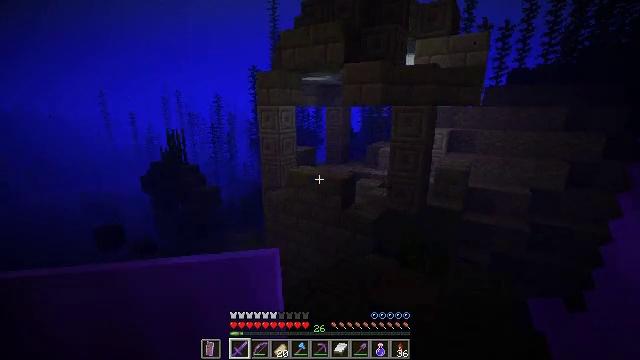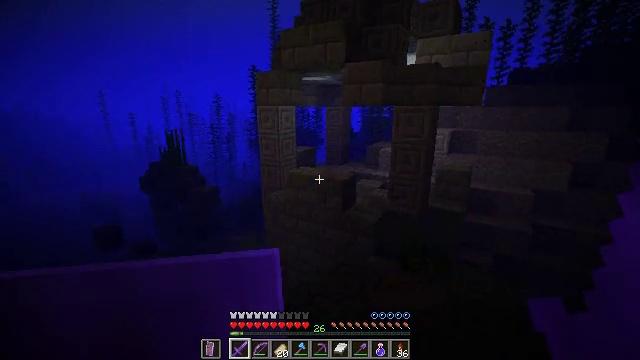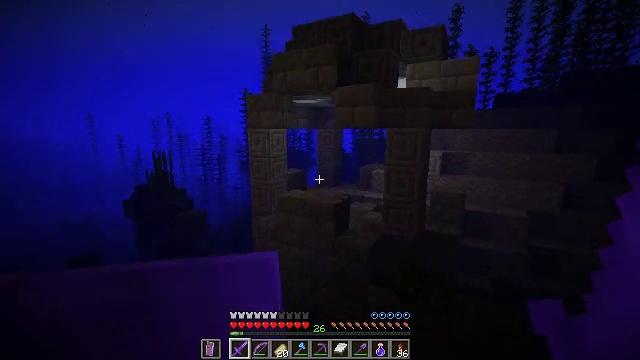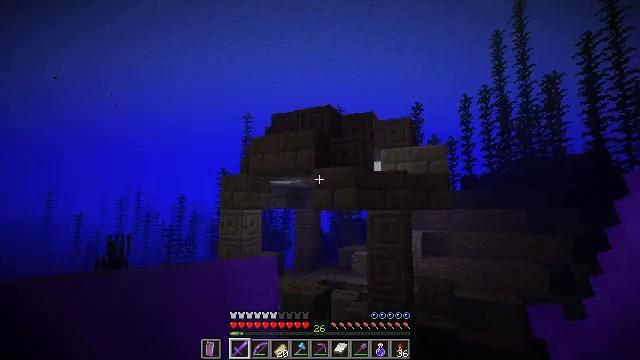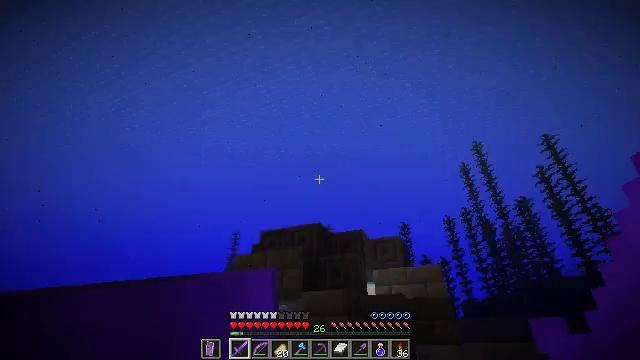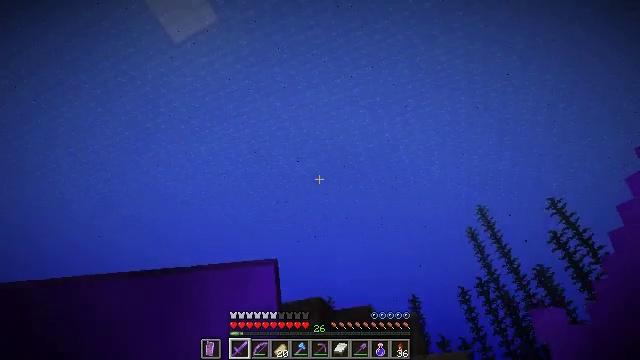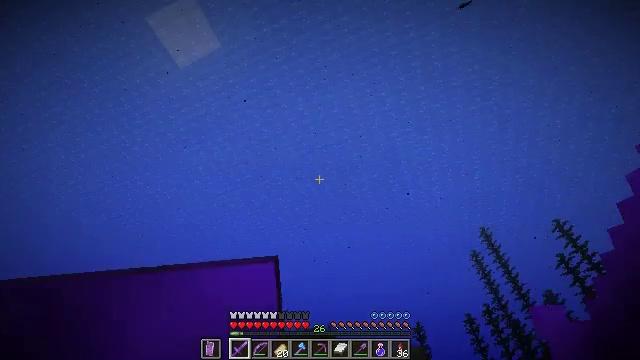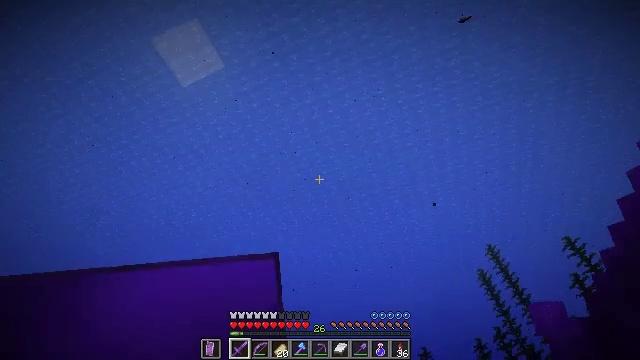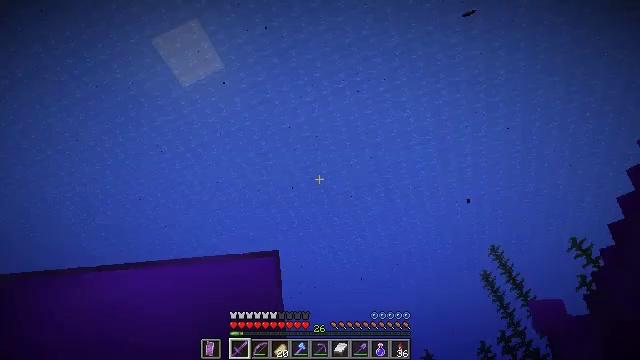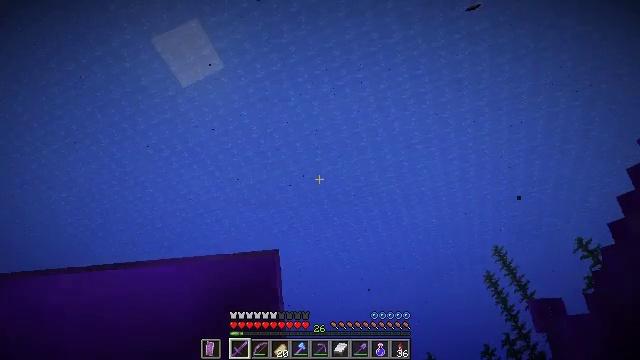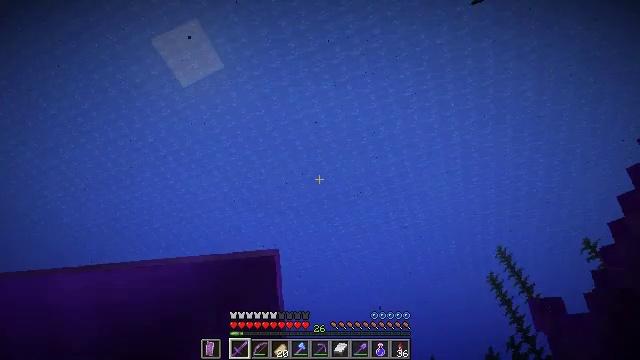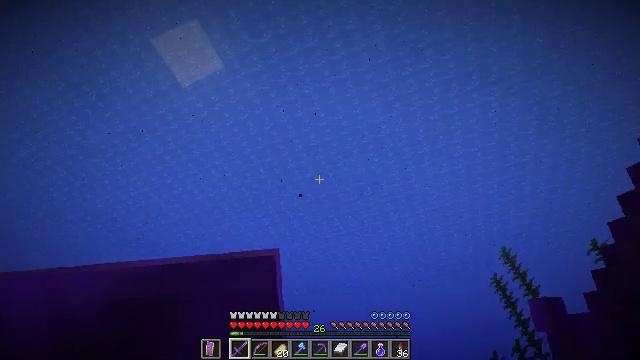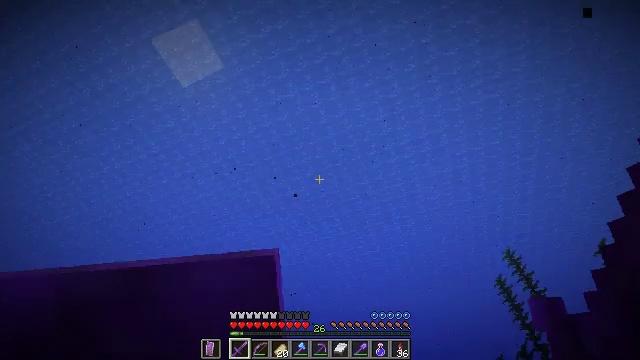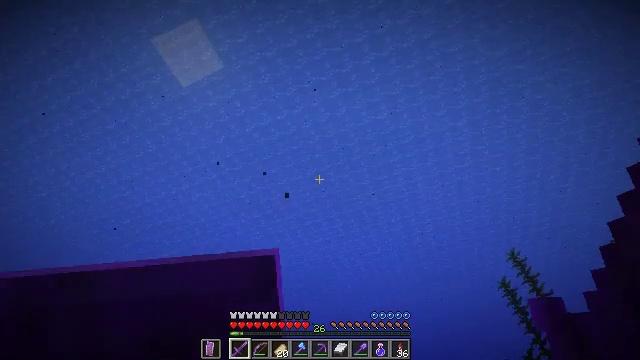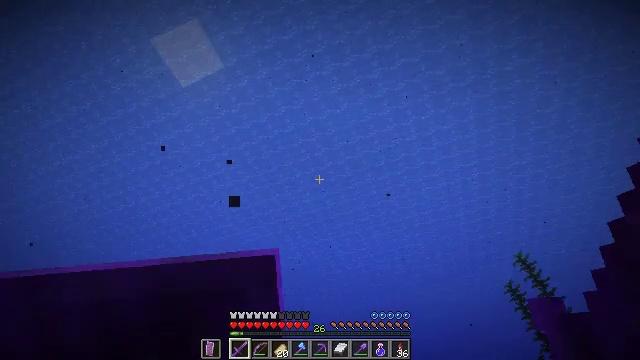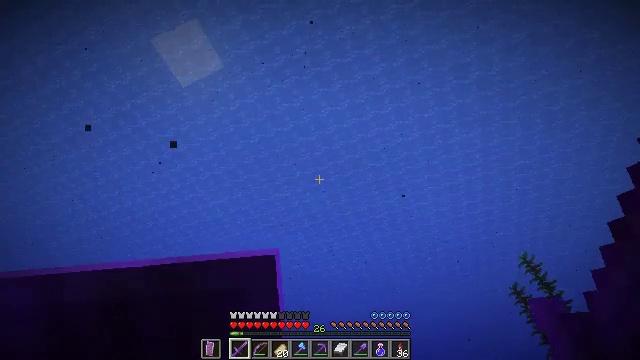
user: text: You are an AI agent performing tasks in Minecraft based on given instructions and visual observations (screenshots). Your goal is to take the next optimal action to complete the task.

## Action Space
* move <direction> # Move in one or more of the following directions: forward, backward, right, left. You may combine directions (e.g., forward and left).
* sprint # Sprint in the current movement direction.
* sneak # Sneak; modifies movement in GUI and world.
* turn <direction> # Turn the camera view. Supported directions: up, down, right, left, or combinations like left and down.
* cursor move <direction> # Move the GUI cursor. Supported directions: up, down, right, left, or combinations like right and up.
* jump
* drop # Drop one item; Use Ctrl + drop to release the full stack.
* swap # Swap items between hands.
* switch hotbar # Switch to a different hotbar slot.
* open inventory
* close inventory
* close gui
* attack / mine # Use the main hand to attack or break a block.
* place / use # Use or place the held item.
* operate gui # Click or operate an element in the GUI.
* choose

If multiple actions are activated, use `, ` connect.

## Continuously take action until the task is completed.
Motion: motion action
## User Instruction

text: Shovel up some gravel.
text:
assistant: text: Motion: move forward, sprint, jump
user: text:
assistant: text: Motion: move forward, sprint, turn right and up, jump
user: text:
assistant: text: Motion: move forward, sprint, turn right and up, jump
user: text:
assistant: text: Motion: move forward, sprint, turn right and up, jump
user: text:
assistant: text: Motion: move forward, turn up, jump
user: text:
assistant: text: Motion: move forward, turn up, jump
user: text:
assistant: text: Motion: move forward, turn up, jump
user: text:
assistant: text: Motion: move forward, jump
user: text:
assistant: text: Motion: move forward, jump
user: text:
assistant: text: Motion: move forward, jump
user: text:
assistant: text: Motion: move forward, jump
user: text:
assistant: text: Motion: move forward, jump
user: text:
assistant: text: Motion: move forward, jump
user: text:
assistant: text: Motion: move forward, jump
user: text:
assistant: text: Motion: move forward, jump
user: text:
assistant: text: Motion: move forward, jump
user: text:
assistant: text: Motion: move forward, jump
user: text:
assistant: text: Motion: move forward, jump
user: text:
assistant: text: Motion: move forward, turn up, jump
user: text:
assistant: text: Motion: move forward, turn up, jump
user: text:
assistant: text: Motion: move forward, turn up, jump
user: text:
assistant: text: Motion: move forward, turn up, jump
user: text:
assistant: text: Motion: move forward, turn up, jump
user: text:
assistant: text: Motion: move forward, jump
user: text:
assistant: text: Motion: move forward, jump
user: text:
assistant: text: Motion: move forward, jump
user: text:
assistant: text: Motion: move forward, jump
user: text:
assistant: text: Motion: move forward, jump
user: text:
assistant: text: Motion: move forward, jump
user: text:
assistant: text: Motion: move forward, jump